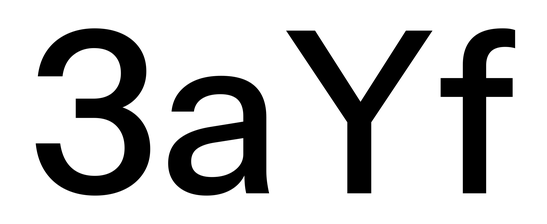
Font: InstrumentSans_Medium